Question: I'm having a new-to-me linker error in a project I'm working with:
'''
1>MSVCMRTD.lib(locale0_implib.obj) : error LNK2022: metadata operation failed (8013118D) : Inconsistent layout information in duplicated types (std.basic_string<char,std::char_traits<char>,std::allocator<char> >): (0x0200004e).
1>MSVCMRTD.lib(locale0_implib.obj) : error LNK2022: metadata operation failed (8013118D) : Inconsistent layout information in duplicated types (std.basic_string<wchar_t,std::char_traits<wchar_t>,std::allocator<wchar_t> >): (0x02000075).
1>MSVCMRTD.lib(locale0_implib.obj) : error LNK2022: metadata operation failed (8013118D) : Inconsistent layout information in duplicated types (std._String_iterator<char,std::char_traits<char>,std::allocator<char> >): (0x02000091).
1>MSVCMRTD.lib(locale0_implib.obj) : error LNK2022: metadata operation failed (8013118D) : Inconsistent layout information in duplicated types (std._String_const_iterator<char,std::char_traits<char>,std::allocator<char> >): (0x02000092).
1>MSVCMRTD.lib(locale0_implib.obj) : error LNK2022: metadata operation failed (8013118D) : Inconsistent layout information in duplicated types (std._String_val<char,std::allocator<char> >): (0x02000097).
1>MSVCMRTD.lib(locale0_implib.obj) : error LNK2022: metadata operation failed (8013118D) : Inconsistent layout information in duplicated types (std._String_val<wchar_t,std::allocator<wchar_t> >): (0x02000099).
'''
We're using Visual Studio 2010 in Windows 7.
This project used to compile. It's a C++/CLI DLL wrapper around some unmanaged code, and thus includes Common Language Runtime Support. The thing that has is that an external static library that we linked to was "updated". We're now getting this error when we try to compile the project that links to it.
Microsoft's "help" for this issue is to "run on the object files to find which types have the tokens listed in error_message, and look for differences". Then I checked <URL> and noticed that the '/tokens' option is only valid for .exe and .dll files... but this is a linker error, so my .dll file isn't made yet!
I've tried running things like 'ildasm -tokens AssemblyInfo.obj', but the only thing that happens is that a window opens up with this incredibly helpful error message:

Thanks Microsoft!
I'm not really sure how to continue troubleshooting this issue. A Release build works properly -- it's only the Debug that's messed up. So somewhere in the mix I guess the 'std::string' type is of a different size or something...
Any ideas?
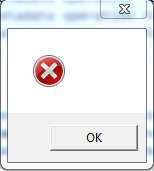
Answer: Alright, so I solved it! There was <URL>, which had a bit more detail about the problem. Basically it's some issue with the standard library strings getting compiled in both managed and unmanaged code. The solution was to only enable the CLR on files which required it. In detail, here's what I did:
1. Removed the /clr switch which applied to the whole project
2. Selected the two .cpp files that actually required the CLR, and manually selected /clr under C/C++ -> General -> Common Language RunTime Support.
3. Switched the whole project to Program Database /Zi from Program Database for Edit and Continue /ZI. This got rid of warnings, because I think /clr support appeared to disable incremental linking, and then my native code was throwing warnings because it was trying to use Edit and Continue.
4. I then got some ExtensionAttribute warnings, which I fixed by adding the following switches to my /clr-enabled files: /clr:nostdlib /AI"%ProgramFiles%\Reference Assemblies\Microsoft\Framework\.NETFramework4.0"
5. In Debug builds, I had to disable a bunch of debug options on the /clr-enabled files. Specifically, under C/C++ -> Code Generation, I set Enable Minimal Rebuild to No (/RM-), and Basic Runtime Checks to Default. This got rid of a bunch of warnings also.
6. In Debug and Release builds, set Enable C++ Exceptions to No on the clr-enabled files.
Hope this helps!